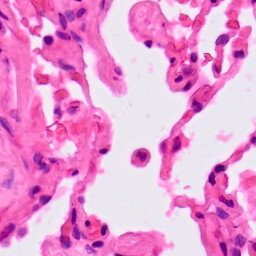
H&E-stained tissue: Lung